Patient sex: M
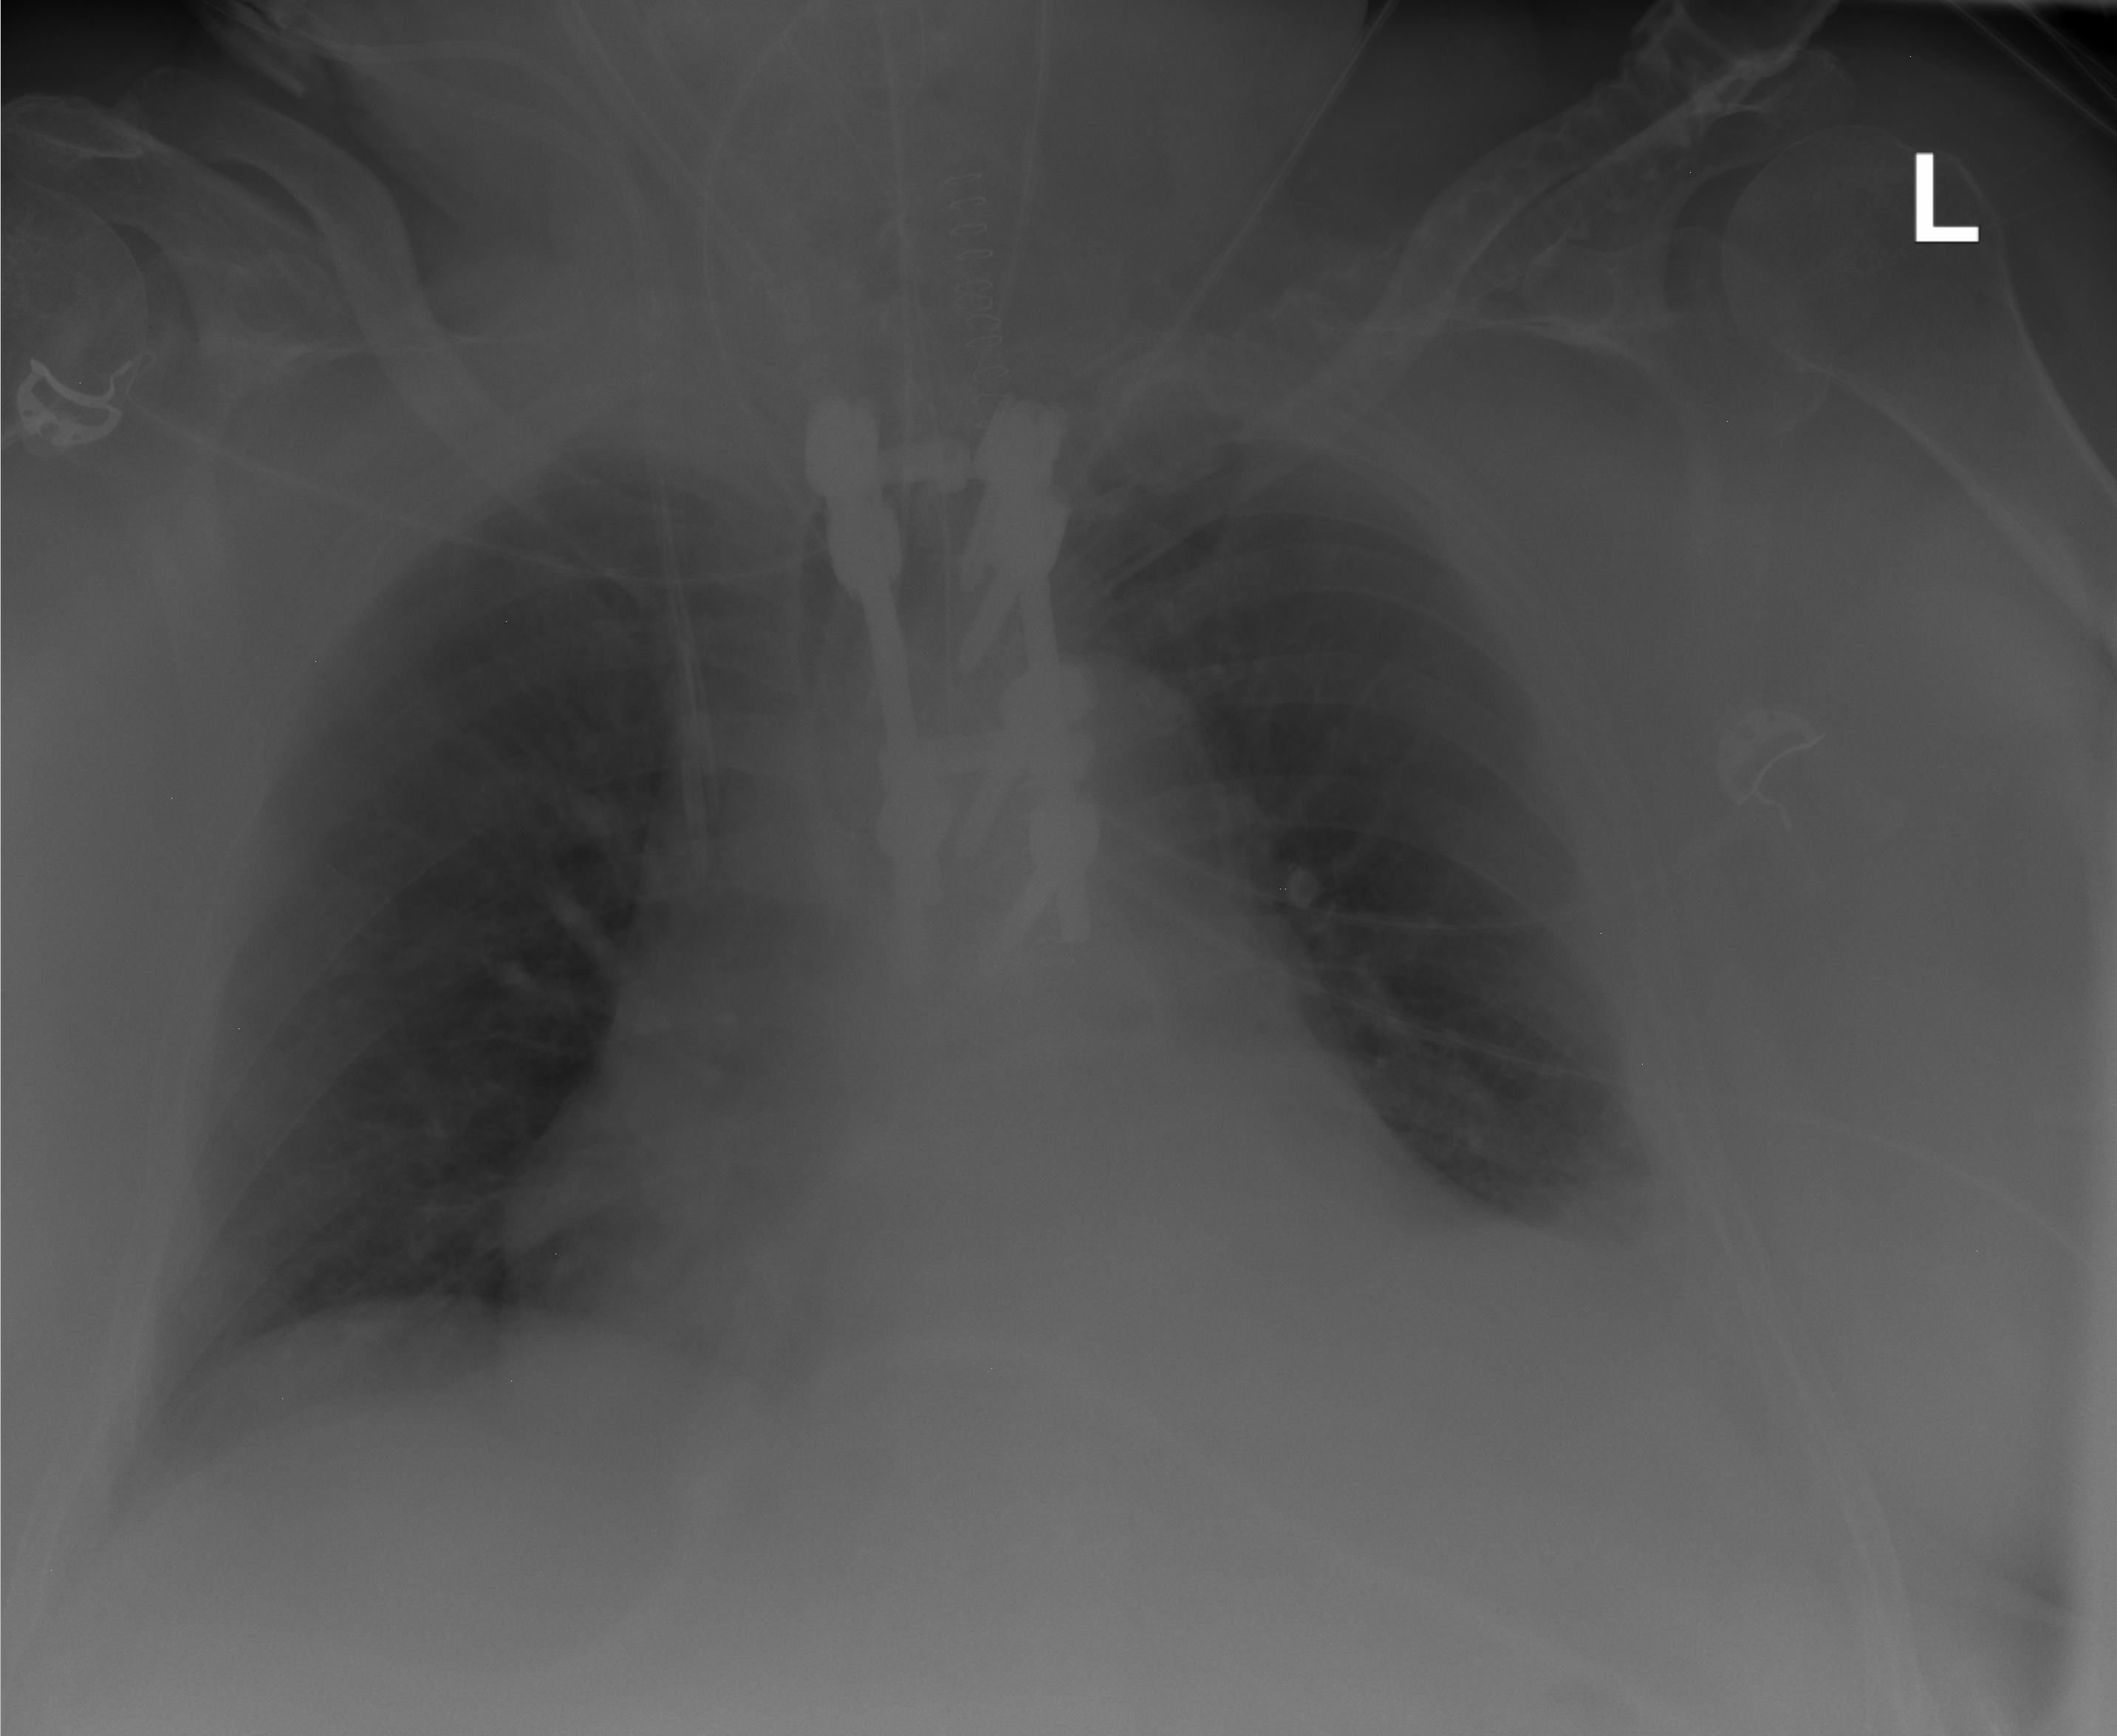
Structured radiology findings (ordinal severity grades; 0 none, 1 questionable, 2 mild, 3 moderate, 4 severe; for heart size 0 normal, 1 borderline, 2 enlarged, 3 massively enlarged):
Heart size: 0
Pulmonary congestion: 0
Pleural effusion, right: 0
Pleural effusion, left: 1
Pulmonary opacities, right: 0
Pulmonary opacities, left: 0
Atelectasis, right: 0
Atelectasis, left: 1